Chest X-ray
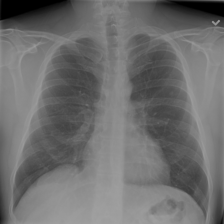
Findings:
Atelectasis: negative
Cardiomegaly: negative
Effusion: negative
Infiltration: negative
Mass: negative
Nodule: negative
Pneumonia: negative
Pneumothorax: negative
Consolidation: negative
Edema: negative
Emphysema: negative
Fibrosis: negative
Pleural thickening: negative
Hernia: negative